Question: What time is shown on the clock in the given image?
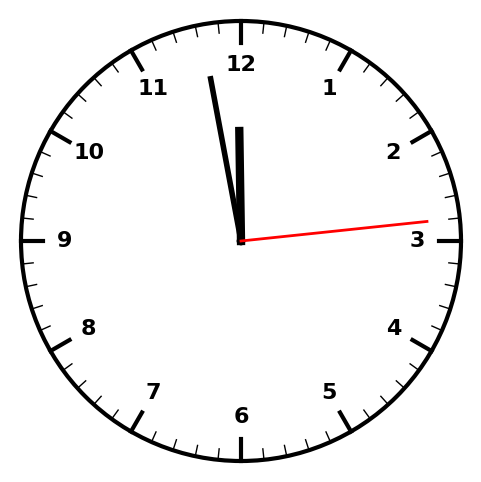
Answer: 11:58:14